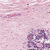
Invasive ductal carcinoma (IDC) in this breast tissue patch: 0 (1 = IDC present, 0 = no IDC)